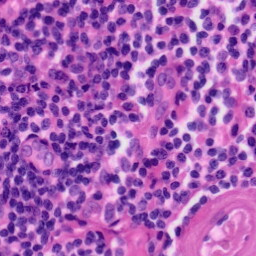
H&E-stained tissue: Tonsil